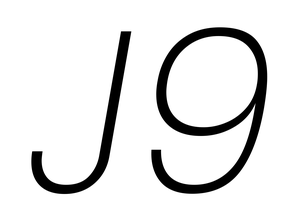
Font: Poppins-ExtraLightItalic